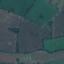
Land use / land cover class: Pasture